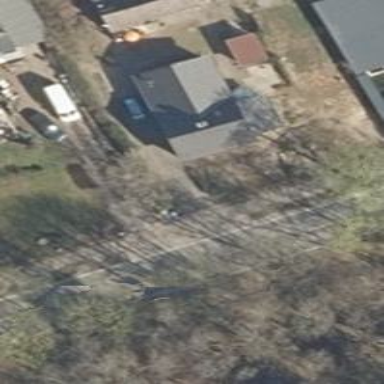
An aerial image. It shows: Driveway leading to service road.